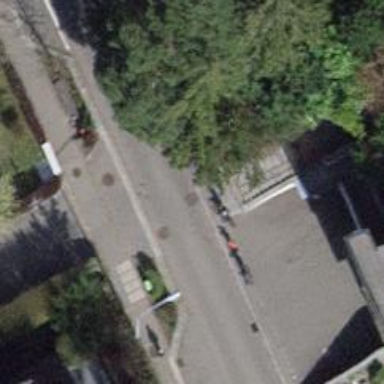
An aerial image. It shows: Road with steps.